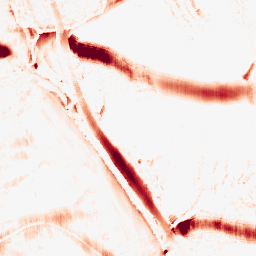
Category: morphological
Decomposition family: morphological_ellipse
Decomposition parameters: operation: opening
width: 30
height: 10
Upsampling method: sinc_hamming
Upsampling parameters: scale: 2
kernel_size: 16
Upsampling scale: 2